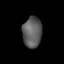
Tissue: lung
Cell type: T cells
Senescence score: 0.2291
Nuclear area (px): 581
Mean DAPI intensity: 92.339